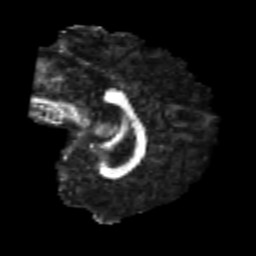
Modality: FA
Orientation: sagittal
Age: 20
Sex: male
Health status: healthy
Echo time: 0.074 s